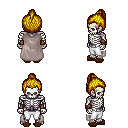
a pixel art fantasy rpg character, male body template, skeleton, gray cape, white pants, blonde short topknot hairstyle, leather bracers, brown slippers, four views (front, back, left, right), 2x2 character sprite sheet, small pixel art, hard edges, no anti-aliasing